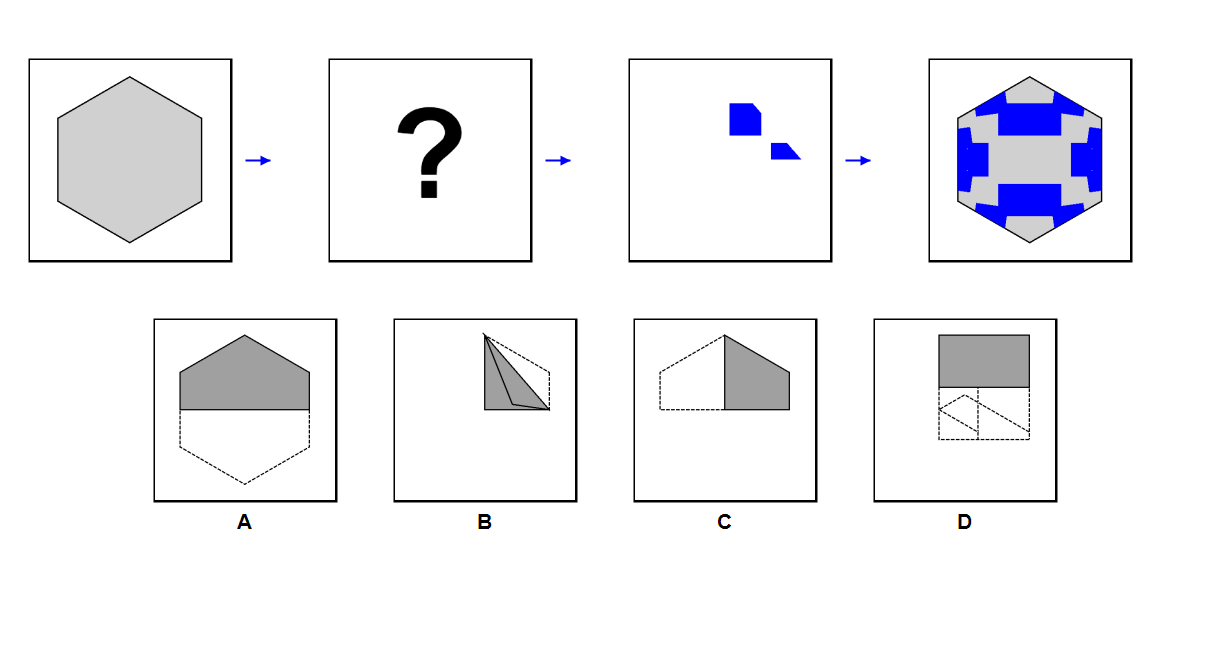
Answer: D